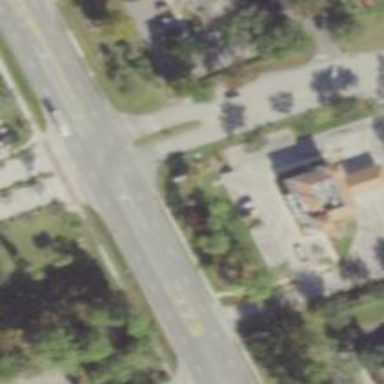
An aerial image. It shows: Road with stop sign.